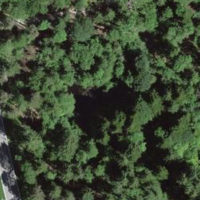
EUNIS habitat code: 43
Species observed at this site:
Caltha palustris
Impatiens parviflora